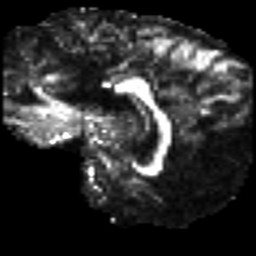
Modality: FA
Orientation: sagittal
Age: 37
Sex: male
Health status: ill
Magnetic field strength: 3 T
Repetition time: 8.4 s
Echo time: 0.0926 s